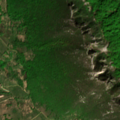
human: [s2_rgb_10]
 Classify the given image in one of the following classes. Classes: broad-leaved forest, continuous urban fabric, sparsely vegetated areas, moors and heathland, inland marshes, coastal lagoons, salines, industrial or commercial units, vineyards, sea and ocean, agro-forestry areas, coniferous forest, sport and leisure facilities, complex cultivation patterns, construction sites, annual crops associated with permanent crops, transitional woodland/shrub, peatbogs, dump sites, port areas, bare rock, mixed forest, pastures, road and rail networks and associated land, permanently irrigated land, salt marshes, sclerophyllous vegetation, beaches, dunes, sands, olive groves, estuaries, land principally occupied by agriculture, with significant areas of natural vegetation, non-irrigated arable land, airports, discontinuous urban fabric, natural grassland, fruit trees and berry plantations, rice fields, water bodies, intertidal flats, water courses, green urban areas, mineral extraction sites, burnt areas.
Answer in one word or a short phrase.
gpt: land principally occupied by agriculture, with significant areas of natural vegetation, broad-leaved forest, sparsely vegetated areas